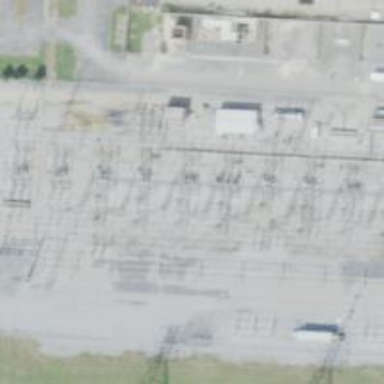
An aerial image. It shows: Switch used for power control.